Question: Trying to learn Linq syntax and am struggling with method-based vs expressions. I have 8 tables that allow users to associate to groups and orgs and have forms associated to groups. To further explain, I assign a form to a group. That group may have a user assigned directly or via an org that the user belongs to. I need a Linq statement that will correctly join/union up the tables so I can return the forms assigned to a given user. Here is the basic schema:
'''
CREATE TABLE [dbo].[Org](
[orgID] [int] IDENTITY(1,1) NOT NULL,
<URL> NULL,
CONSTRAINT [PK_Org] PRIMARY KEY CLUSTERED
(
[orgID] ASC
)
CREATE TABLE [dbo].[Groups](
[groupID] [int] IDENTITY(1,1) NOT NULL,
<URL> NOT NULL,
CONSTRAINT [PK_Group] PRIMARY KEY CLUSTERED
(
[groupID] ASC
)
CREATE TABLE [dbo].[Form](
[ID] [int] IDENTITY(1,1) NOT NULL,
<URL> NULL,
CONSTRAINT [PK_Form] PRIMARY KEY CLUSTERED
(
[ID] ASC
)
CREATE TABLE [dbo].[Users](
[userID] [int] IDENTITY(1,1) NOT NULL,
<URL> NOT NULL,
CONSTRAINT [PK_Users] PRIMARY KEY CLUSTERED
(
[userID] ASC
)
###############################################################
Link tables and FKs
###############################################################
CREATE TABLE [dbo].[User_Org](
[userID] [int] NOT NULL,
[orgID] [int] NOT NULL)
ALTER TABLE [dbo].[User_Org] WITH CHECK ADD CONSTRAINT [FK_User_Org_Org] FOREIGN KEY([orgID])
REFERENCES [dbo].[Org] ([orgID])
ALTER TABLE [dbo].[User_Org] CHECK CONSTRAINT [FK_User_Org_Org]
ALTER TABLE [dbo].[User_Org] WITH CHECK ADD CONSTRAINT [FK_User_Org_Users] FOREIGN KEY([userID])
REFERENCES [dbo].[Users] ([userID])
ALTER TABLE [dbo].[User_Org] CHECK CONSTRAINT [FK_User_Org_Users]
###############################################################
CREATE TABLE [dbo].[User_Group](
[userID] [int] NOT NULL,
[groupID] [int] NOT NULL)
ALTER TABLE [dbo].[Org_Group] CHECK CONSTRAINT [FK_Org_Group_Org]
ALTER TABLE [dbo].[User_Group] WITH CHECK ADD CONSTRAINT [FK_User_Group_Group] FOREIGN KEY([groupID])
REFERENCES [dbo].[Groups] ([groupID])
ALTER TABLE [dbo].[User_Group] CHECK CONSTRAINT [FK_User_Group_Group]
ALTER TABLE [dbo].[User_Group] WITH CHECK ADD CONSTRAINT [FK_User_Group_Users] FOREIGN KEY([userID])
REFERENCES [dbo].[Users] ([userID])
ALTER TABLE [dbo].[User_Group] CHECK CONSTRAINT [FK_User_Group_Users]
###############################################################
CREATE TABLE [dbo].[Org_Group](
[orgID] [int] NOT NULL,
[groupID] [int] NOT NULL)
ALTER TABLE [dbo].[Org_Group] WITH CHECK ADD CONSTRAINT [FK_Org_Group_Group] FOREIGN KEY([groupID])
REFERENCES [dbo].[Groups] ([groupID])
ALTER TABLE [dbo].[Org_Group] CHECK CONSTRAINT [FK_Org_Group_Group]
ALTER TABLE [dbo].[Org_Group] WITH CHECK ADD CONSTRAINT [FK_Org_Group_Org] FOREIGN KEY([orgID])
REFERENCES [dbo].[Org] ([orgID])
###############################################################
CREATE TABLE [dbo].[Form_Group](
[FormID] [int] NOT NULL,
[groupID] [int] NOT NULL)
ALTER TABLE [dbo].[Form_Group] WITH CHECK ADD CONSTRAINT [FK_Form_Group_Form] FOREIGN KEY([FormID])
REFERENCES [dbo].[Form] ([ID])
ALTER TABLE [dbo].[Form_Group] CHECK CONSTRAINT [FK_Form_Group_Form]
ALTER TABLE [dbo].[Form_Group] WITH CHECK ADD CONSTRAINT [FK_Form_Group_Groups] FOREIGN KEY([groupID])
REFERENCES [dbo].[Groups] ([groupID])
ALTER TABLE [dbo].[Form_Group] CHECK CONSTRAINT [FK_Form_Group_Groups]
'''

The lousy T-SQL statement that gives me what I want is:
'''
declare @userid int
set @userid = 1
select distinct(f.id)
from Form f
join Form_Group fg on f.id = fg.formid
join Groups g on fg.groupid = g.groupid
where exists
((select g1.groupid
from Groups g1
join User_Group ug on g1.groupid = ug.groupid
join Users u on ug.userid = u.userid
where u.userid = @userid
and g.groupid = g1.groupid)
union
(select g2.groupid
from Groups g2
join Org_group og on g2.groupid = og.groupid
join Org o on og.orgid = o.orgid
join User_org uo on o.orgid = uo.orgid
join Users u on uo.userid = u.userid
where u.userid = @userid
and g.groupid = g2.groupid)
)
'''
Please and thanks!
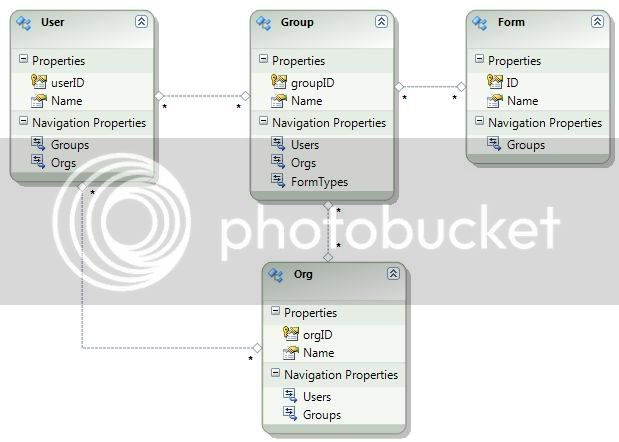
Answer: Fiddling with LinqPad, I got something that worked!
'''
int userID = 1;
var formIDsforUser =
(from g in Groups
from u in g.Users
where u.userID == userID
from o in g.Orgs
from u1 in o.Users
where u.userID == userID
from f in g.Form
select f.ID).Distinct();
'''
I am feeling quite thick at the moment as the concepts are still fuzzy. What helped I think was dumping the primary keys on the link tables. Any better way to write this query? What would it look like using methods?
LinqPad's result converter (the lambda symbol) spits out:
'''
Group.MergeAs (AppendOnly)
.SelectMany (
g => g.Users,
(g, u) =>
new
{
}
)
.Where (temp0 => (temp0.u.userID == userID))
.SelectMany (
temp0 => temp0.g.Orgs,
(temp0, o) =>
new
{
}
)
.SelectMany (
temp1 => temp1.o.Users,
(temp1, u1) =>
new
{
}
)
.Where (
temp2 =>
(temp2.<>h__TransparentIdentifier1.<>h__TransparentIdentifier0.u.userID == userID)
)
.SelectMany (
temp2 => temp2.<>h__TransparentIdentifier1.<>h__TransparentIdentifier0.g.Form,
(temp2, f) => f.ID
)
.Distinct ()
'''
which looks an awful mess...
and LinqPad's sql result is:
'''
-- Region Parameters
DECLARE p__linq__0 Int = 1
DECLARE p__linq__1 Int = 1
-- EndRegion
SELECT
[Distinct1].[formID] AS [formID]
FROM ( SELECT DISTINCT
[Extent4].[formID] AS [formID]
FROM (SELECT
[User_Group].[userID] AS [userID],
[User_Group].[groupID] AS [groupID]
FROM [dbo].[User_Group] AS [User_Group]) AS [Extent1]
INNER JOIN (SELECT
[Org_Group].[orgID] AS [orgID],
[Org_Group].[groupID] AS [groupID]
FROM [dbo].[Org_Group] AS [Org_Group]) AS [Extent2]
ON [Extent1].[groupID] = [Extent2].[groupID]
INNER JOIN (SELECT
[User_Org].[userID] AS [userID],
[User_Org].[orgID] AS [orgID]
FROM [dbo].[User_Org] AS [User_Org]) AS [Extent3]
ON [Extent2].[orgID] = [Extent3].[orgID]
INNER JOIN (SELECT
[Form_Group].[formID] AS [formID],
[Form_Group].[groupID] AS [groupID]
FROM [dbo].[Form_Group] AS [Form_Group]) AS [Extent4]
ON [Extent1].[groupID] = [Extent4].[groupID]
WHERE ([Extent1].[userID] = @p__linq__0)
AND ([Extent1].[userID] = @p__linq__1)
) AS [Distinct1]
'''
which when run against db yields the proper results as well...